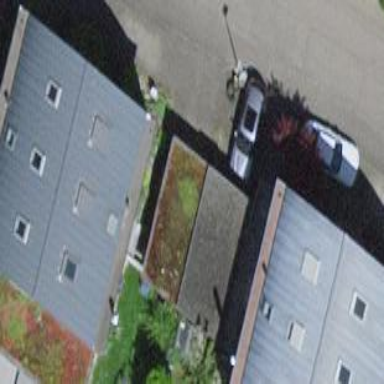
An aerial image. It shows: Garage.